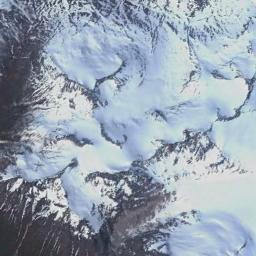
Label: snowberg